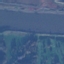
Label: River